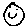
Label: smiley face